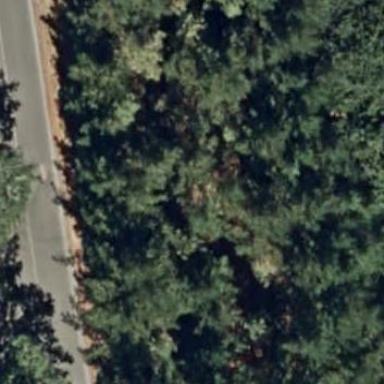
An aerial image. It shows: Evergreen needle-leaved forest.